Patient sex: F
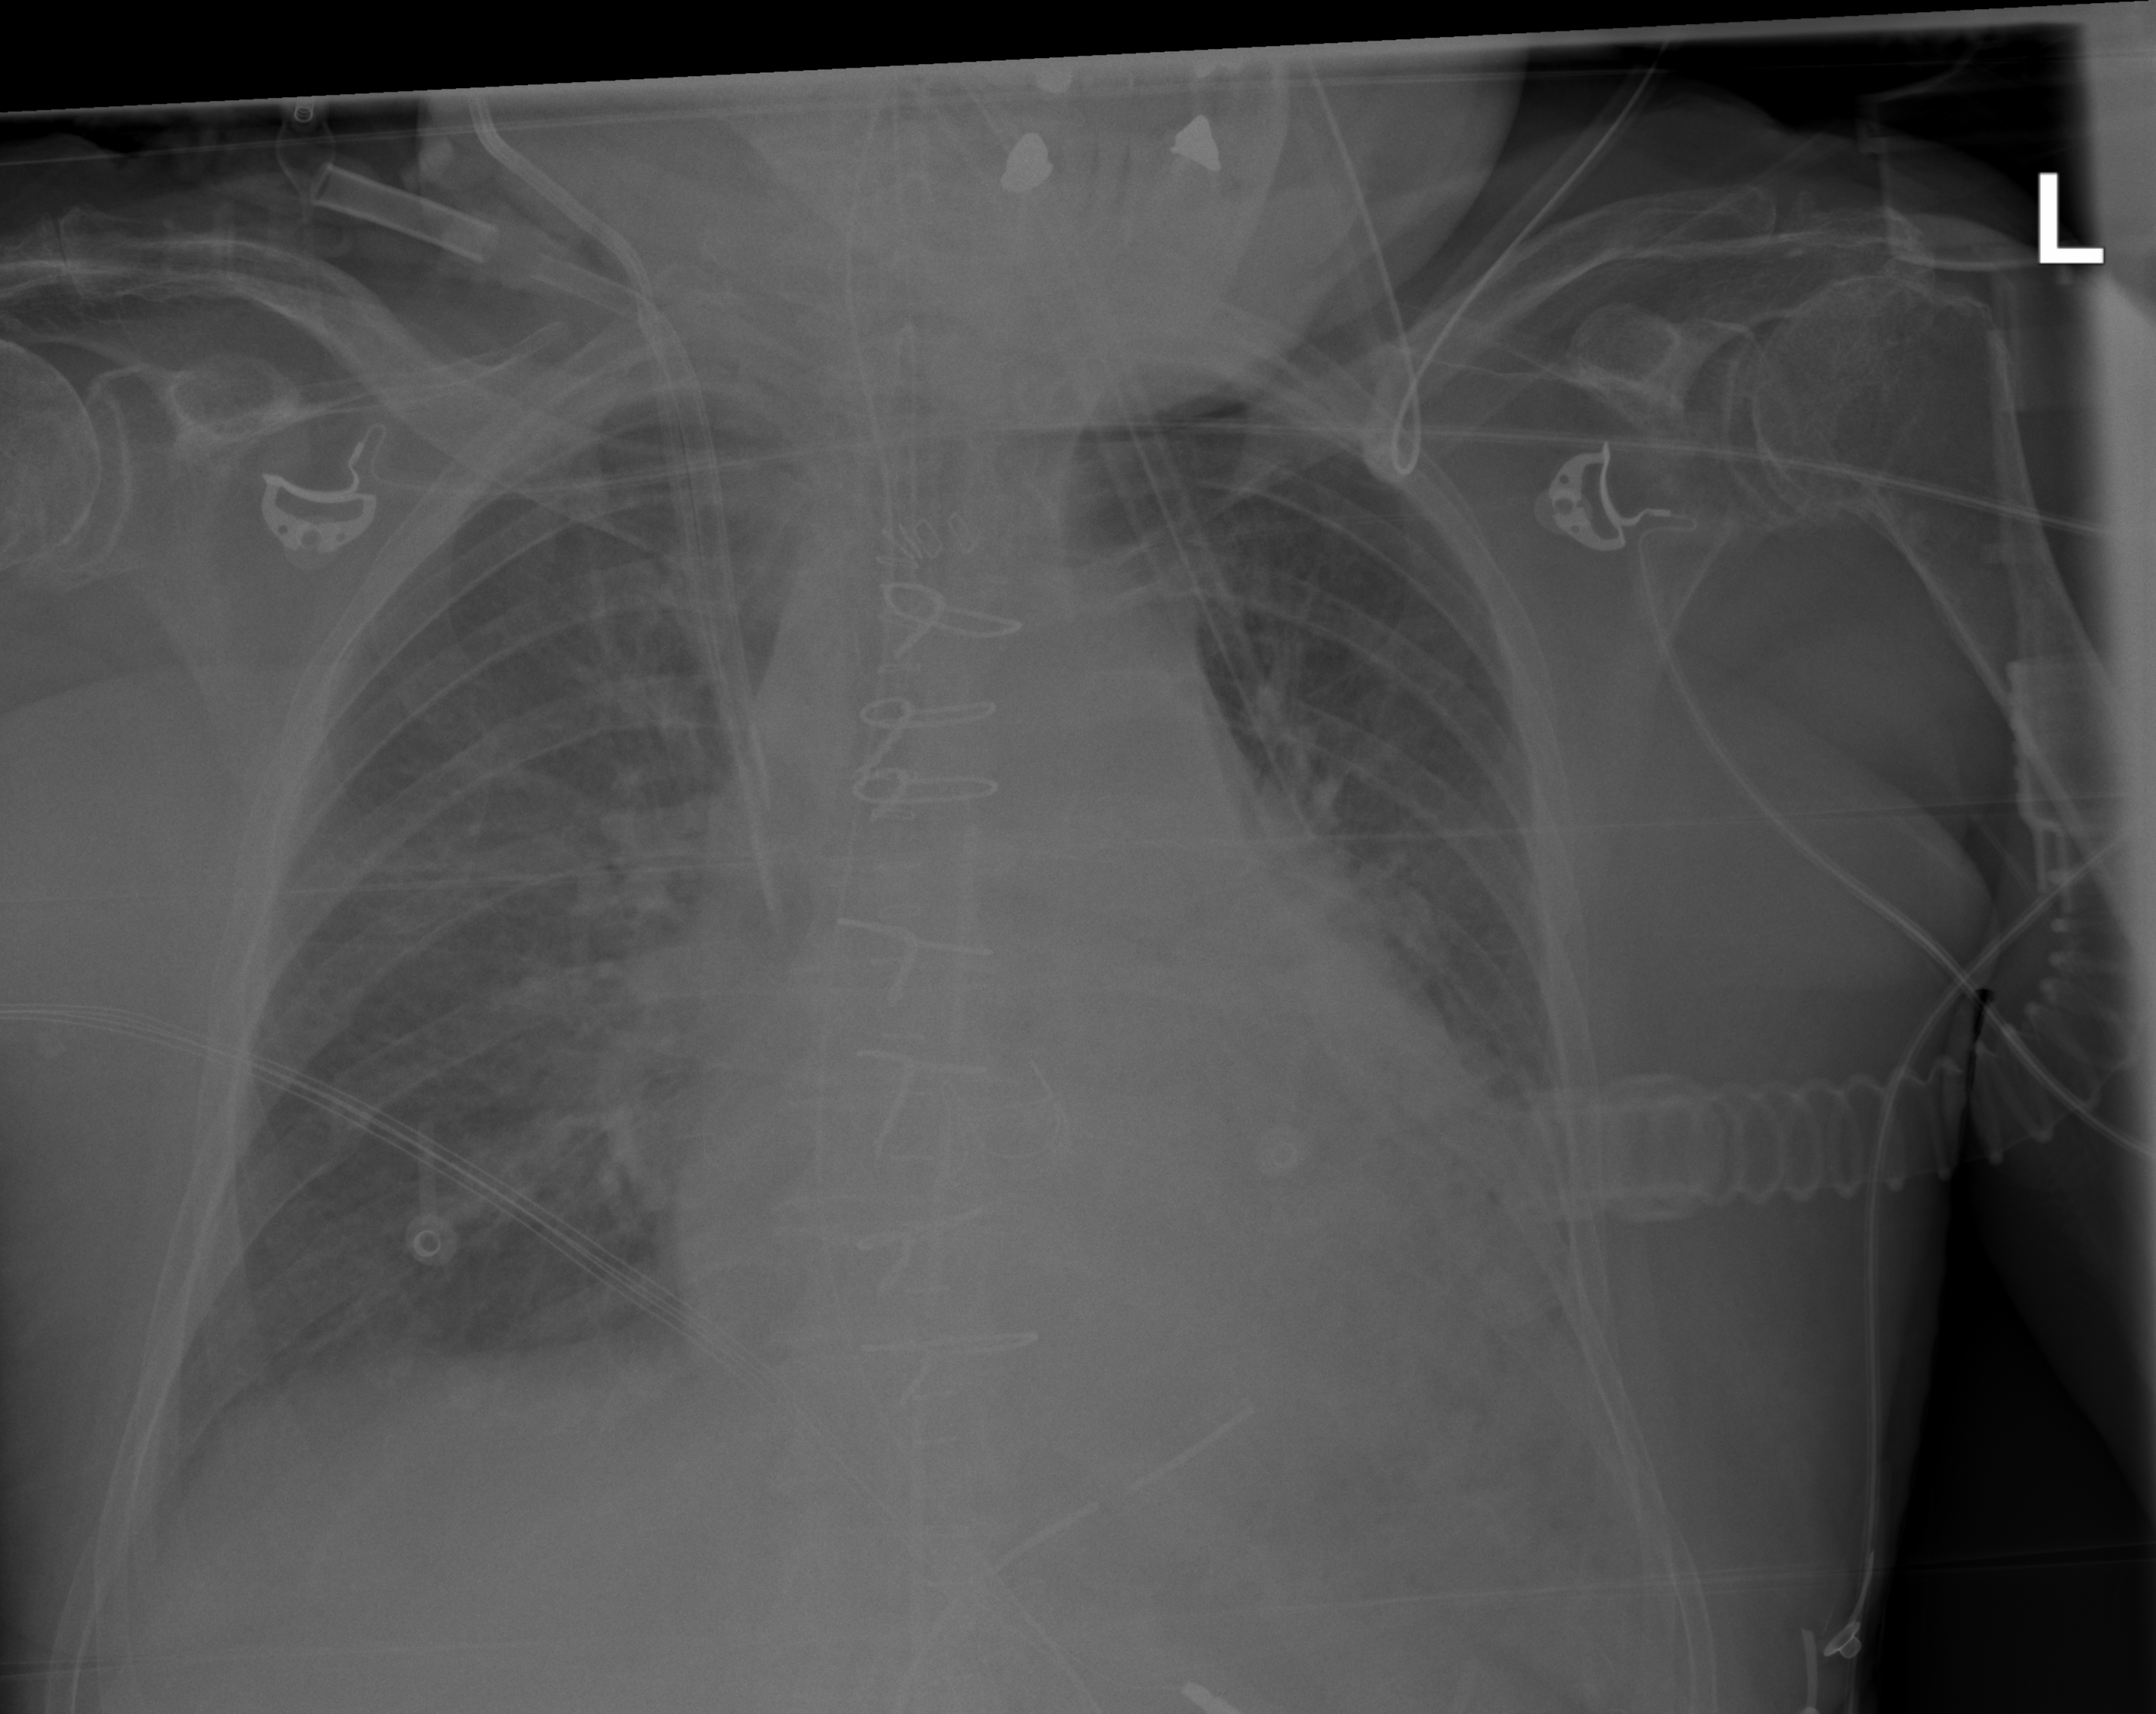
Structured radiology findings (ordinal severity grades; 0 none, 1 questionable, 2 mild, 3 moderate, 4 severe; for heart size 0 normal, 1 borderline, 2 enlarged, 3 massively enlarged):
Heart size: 2
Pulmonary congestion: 2
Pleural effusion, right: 1
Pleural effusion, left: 1
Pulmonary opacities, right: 0
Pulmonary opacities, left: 1
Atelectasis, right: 0
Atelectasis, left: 2